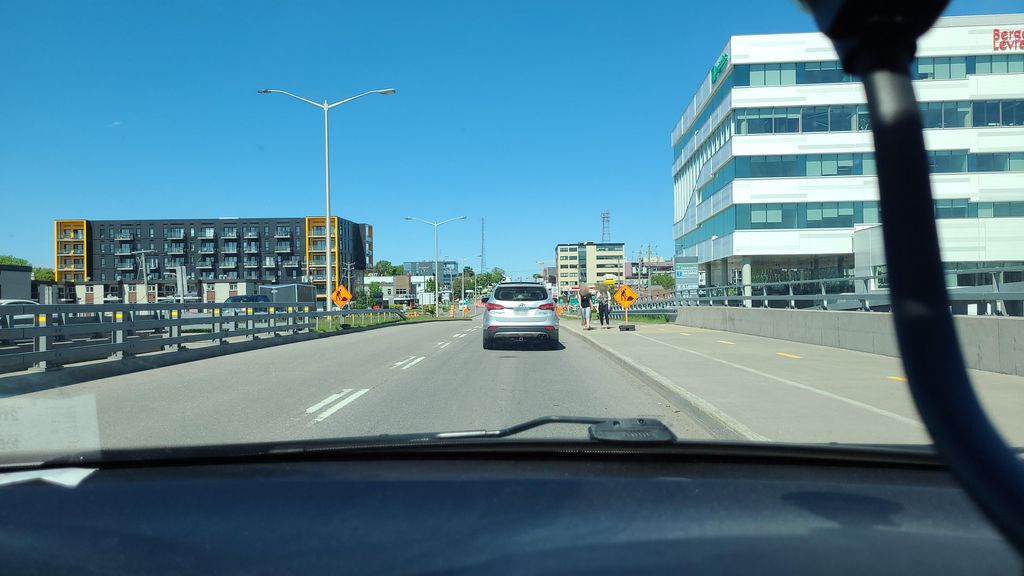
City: quebec_city